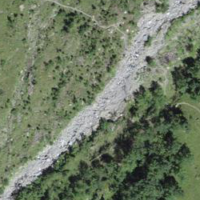
EUNIS habitat code: 32
Species observed at this site:
Silene dioica
Dryas octopetala